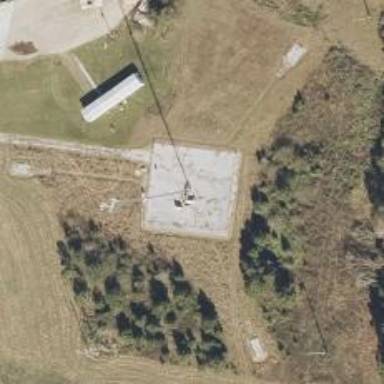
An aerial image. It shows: Communication mast tower.